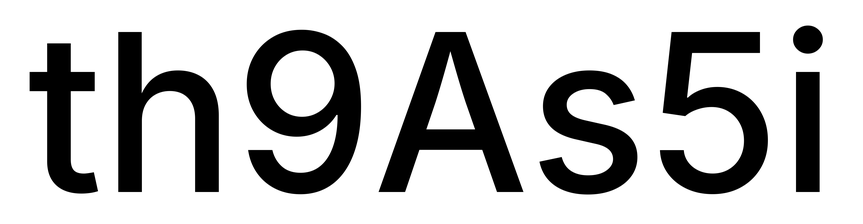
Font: Inter_Medium